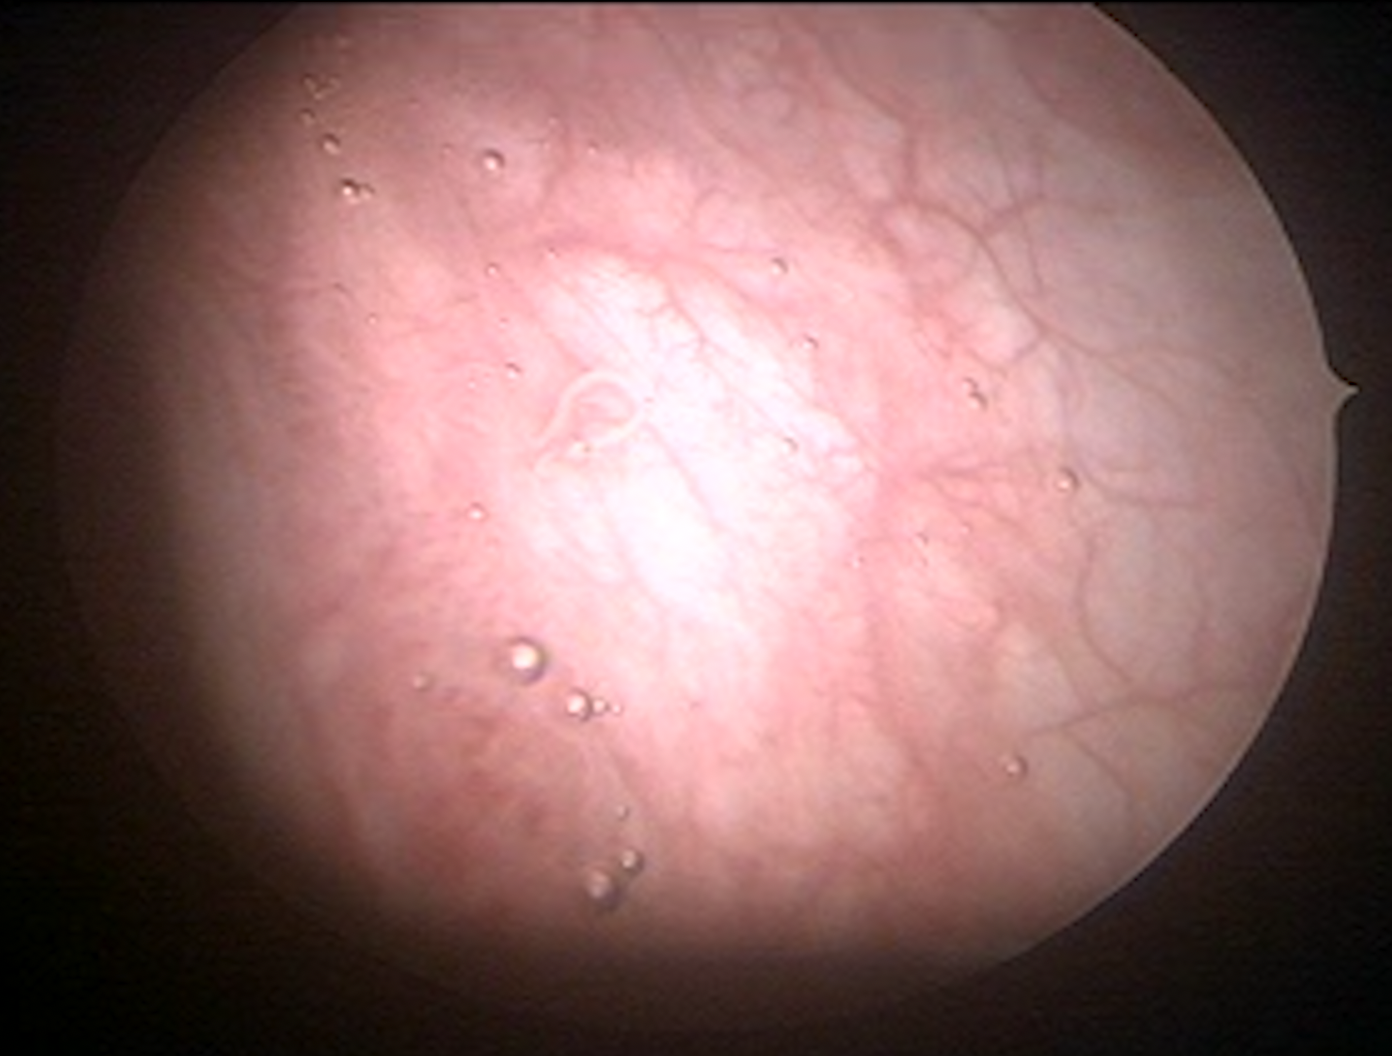
Modality: WLC
Class: Malignant
Subclass: HighGradePapillary
Lesion: L2
Stage: Ta
Morphology: Papillary
Bladder cancer association: Yes